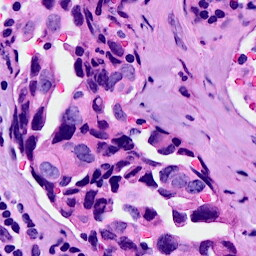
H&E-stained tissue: Breast